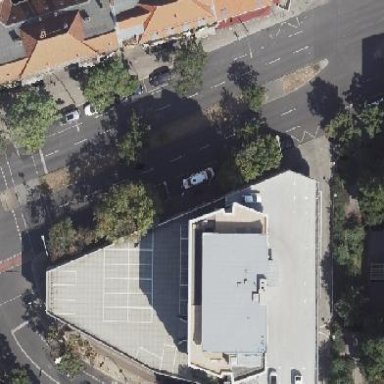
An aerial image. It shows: Parking area with building component.